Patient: sex F, age 62
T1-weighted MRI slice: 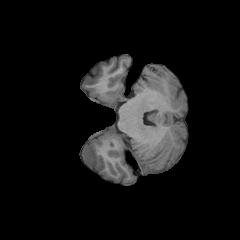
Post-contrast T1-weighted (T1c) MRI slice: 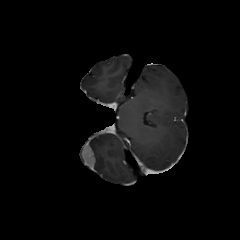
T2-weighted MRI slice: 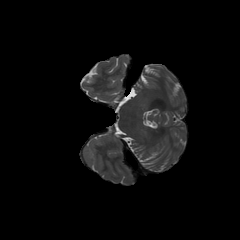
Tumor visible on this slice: no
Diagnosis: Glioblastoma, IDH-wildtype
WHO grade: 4